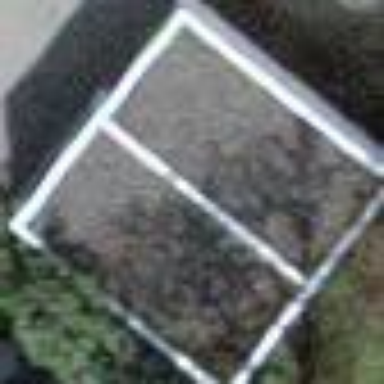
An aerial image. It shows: Garage.